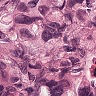
Metastatic tissue present: yes